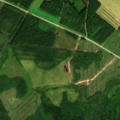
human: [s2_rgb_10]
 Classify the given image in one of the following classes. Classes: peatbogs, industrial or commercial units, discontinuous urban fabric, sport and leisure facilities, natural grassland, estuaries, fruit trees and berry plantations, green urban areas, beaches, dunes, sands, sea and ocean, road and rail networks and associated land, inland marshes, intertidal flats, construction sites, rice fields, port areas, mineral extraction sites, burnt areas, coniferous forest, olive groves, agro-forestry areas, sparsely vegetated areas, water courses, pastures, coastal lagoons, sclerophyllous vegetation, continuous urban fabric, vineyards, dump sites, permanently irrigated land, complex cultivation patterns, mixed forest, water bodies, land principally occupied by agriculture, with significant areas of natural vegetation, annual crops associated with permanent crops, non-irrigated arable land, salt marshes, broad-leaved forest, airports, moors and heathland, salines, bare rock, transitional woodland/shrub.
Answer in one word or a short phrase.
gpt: non-irrigated arable land, coniferous forest, mixed forest, transitional woodland/shrub